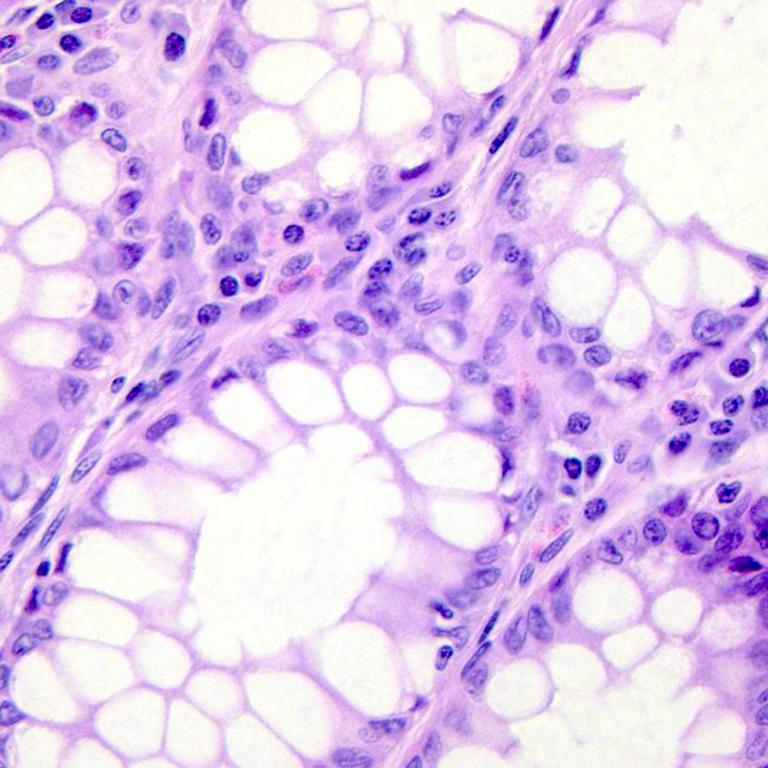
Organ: colon
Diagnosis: benign